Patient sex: M
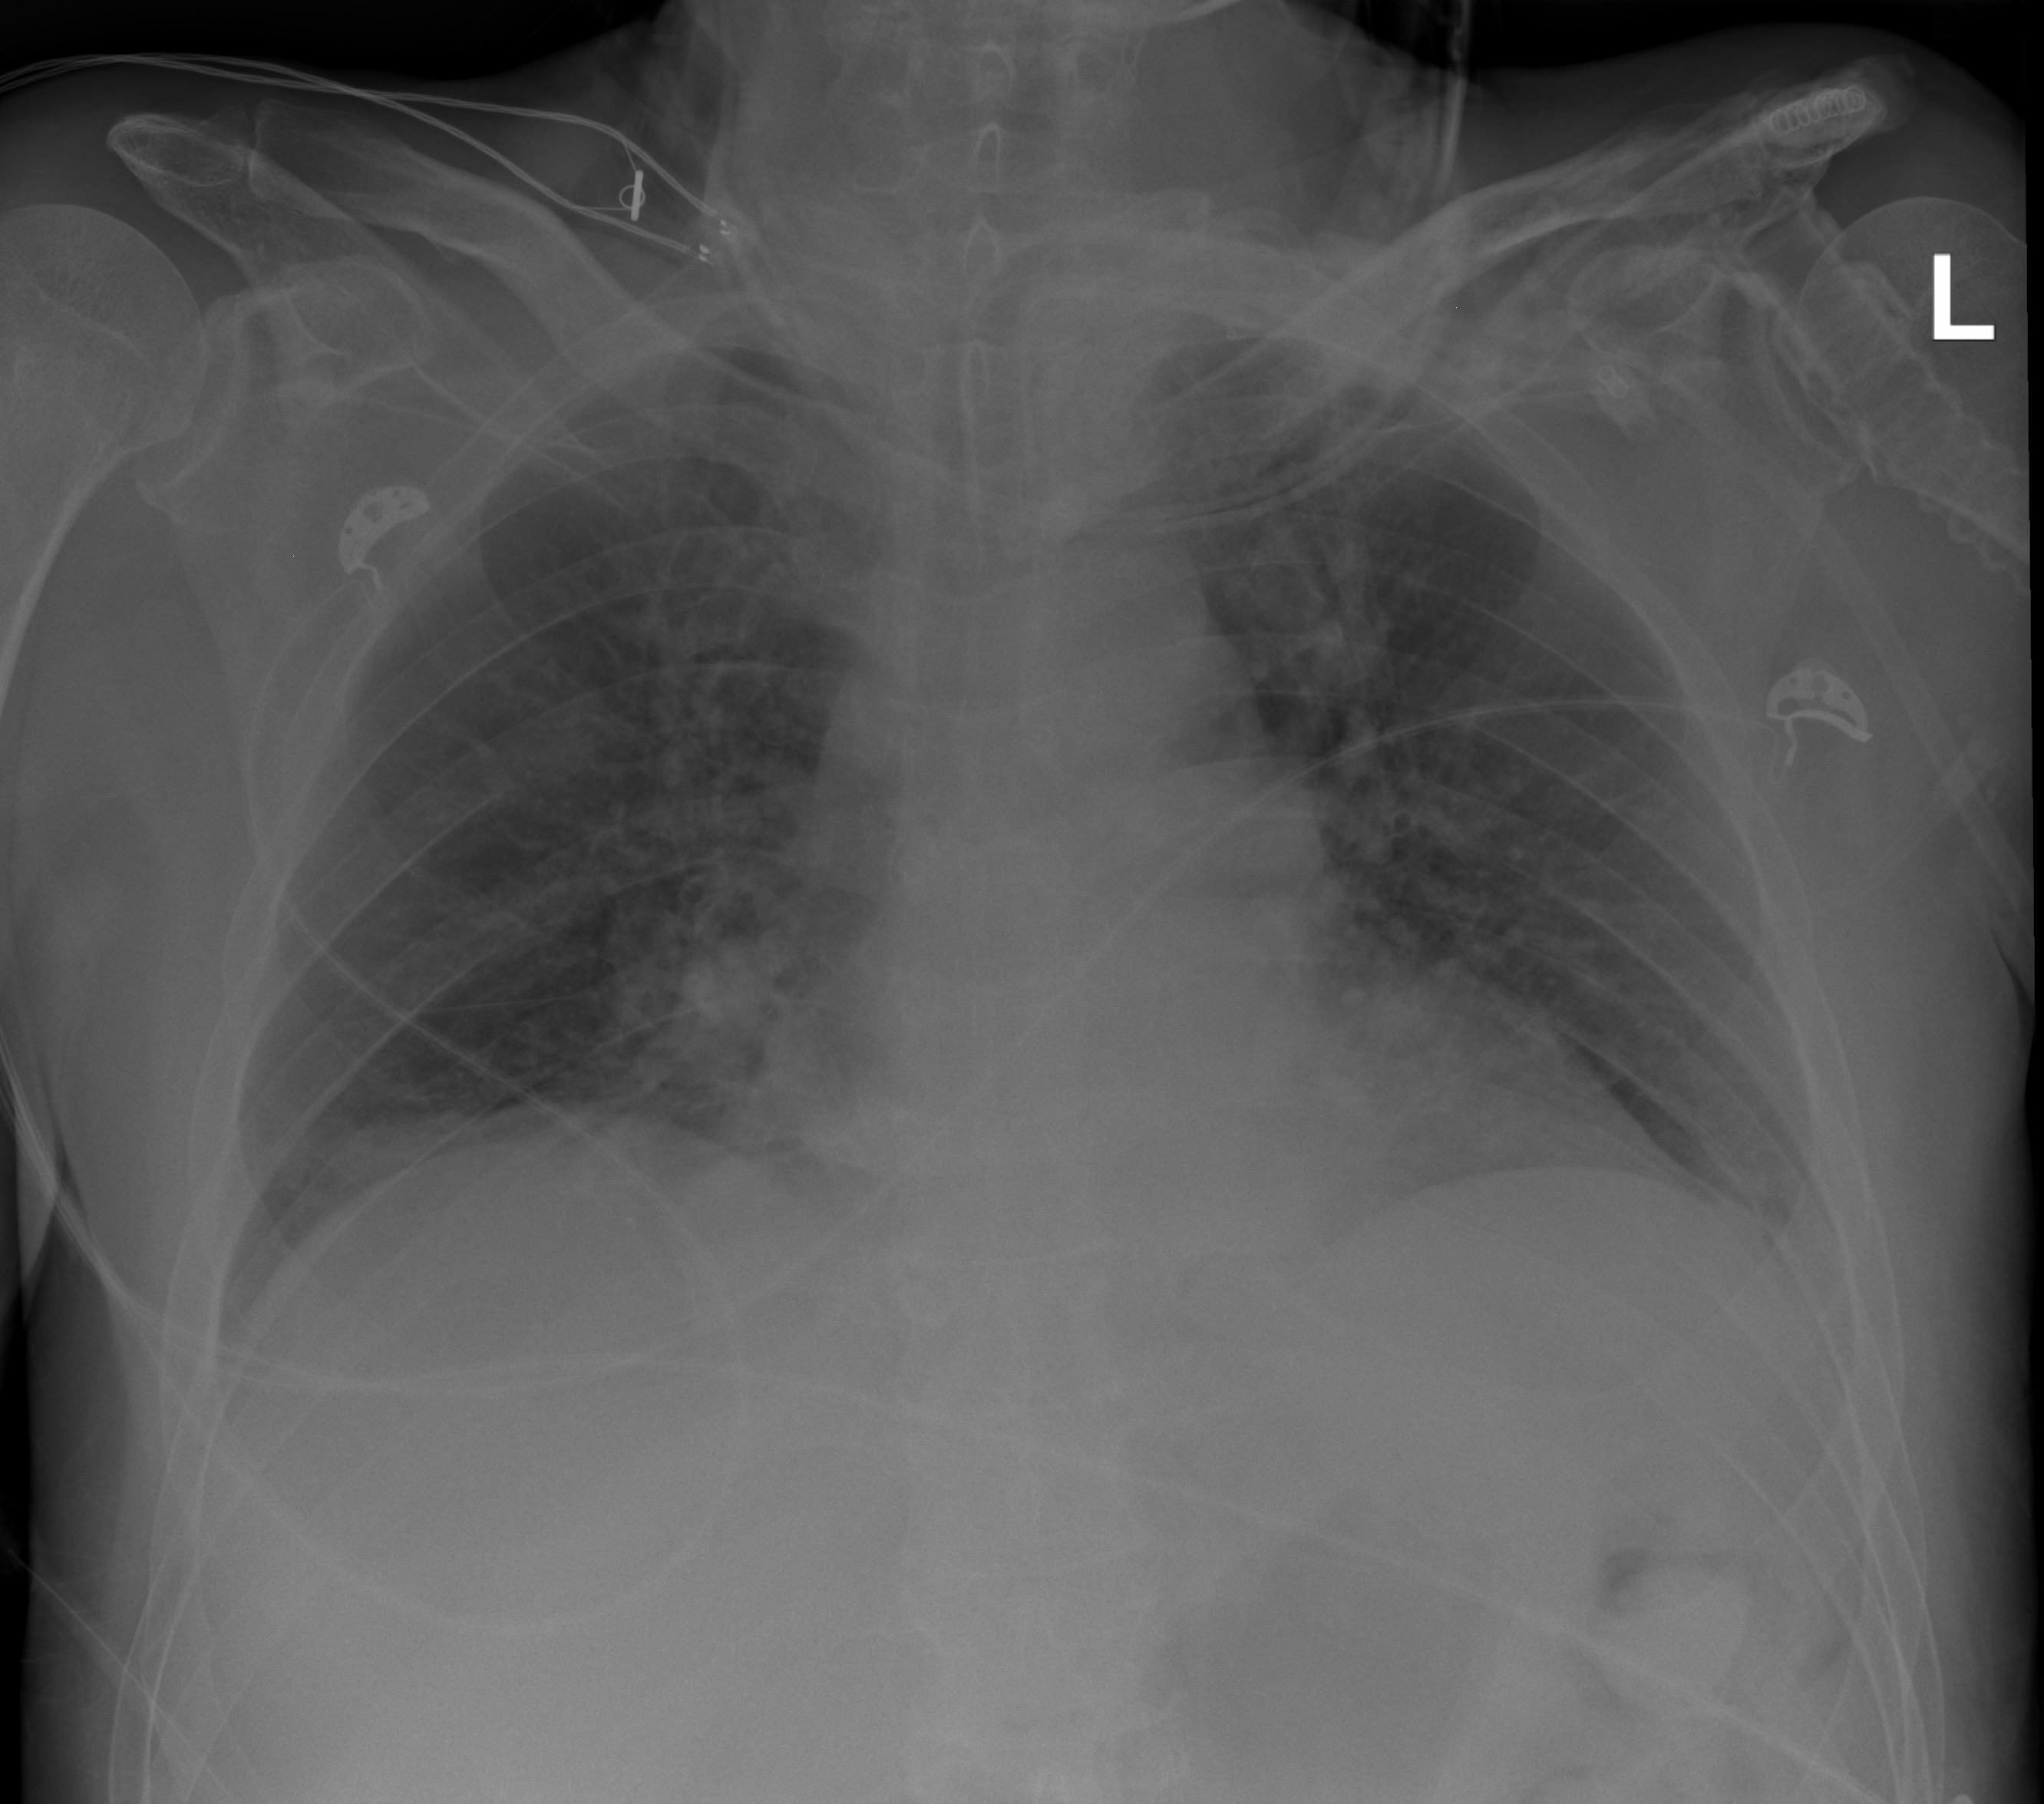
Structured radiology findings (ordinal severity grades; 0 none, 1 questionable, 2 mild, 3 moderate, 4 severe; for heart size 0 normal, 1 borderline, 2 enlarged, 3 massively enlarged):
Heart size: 0
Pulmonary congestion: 1
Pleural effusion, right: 0
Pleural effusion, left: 0
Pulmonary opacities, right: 1
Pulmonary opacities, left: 1
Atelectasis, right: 2
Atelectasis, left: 2